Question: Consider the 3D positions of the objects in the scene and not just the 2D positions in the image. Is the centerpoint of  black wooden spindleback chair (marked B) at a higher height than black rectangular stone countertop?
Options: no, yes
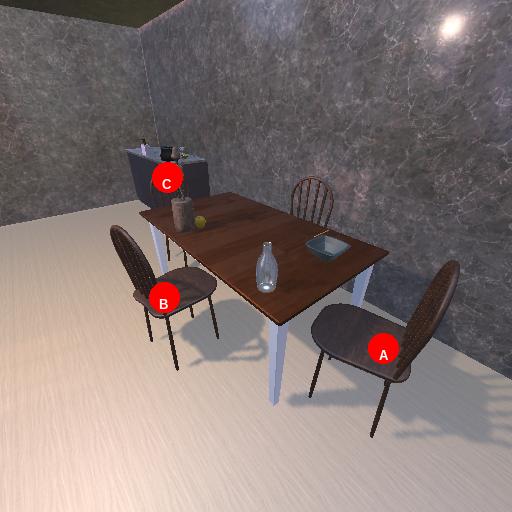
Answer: no